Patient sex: F
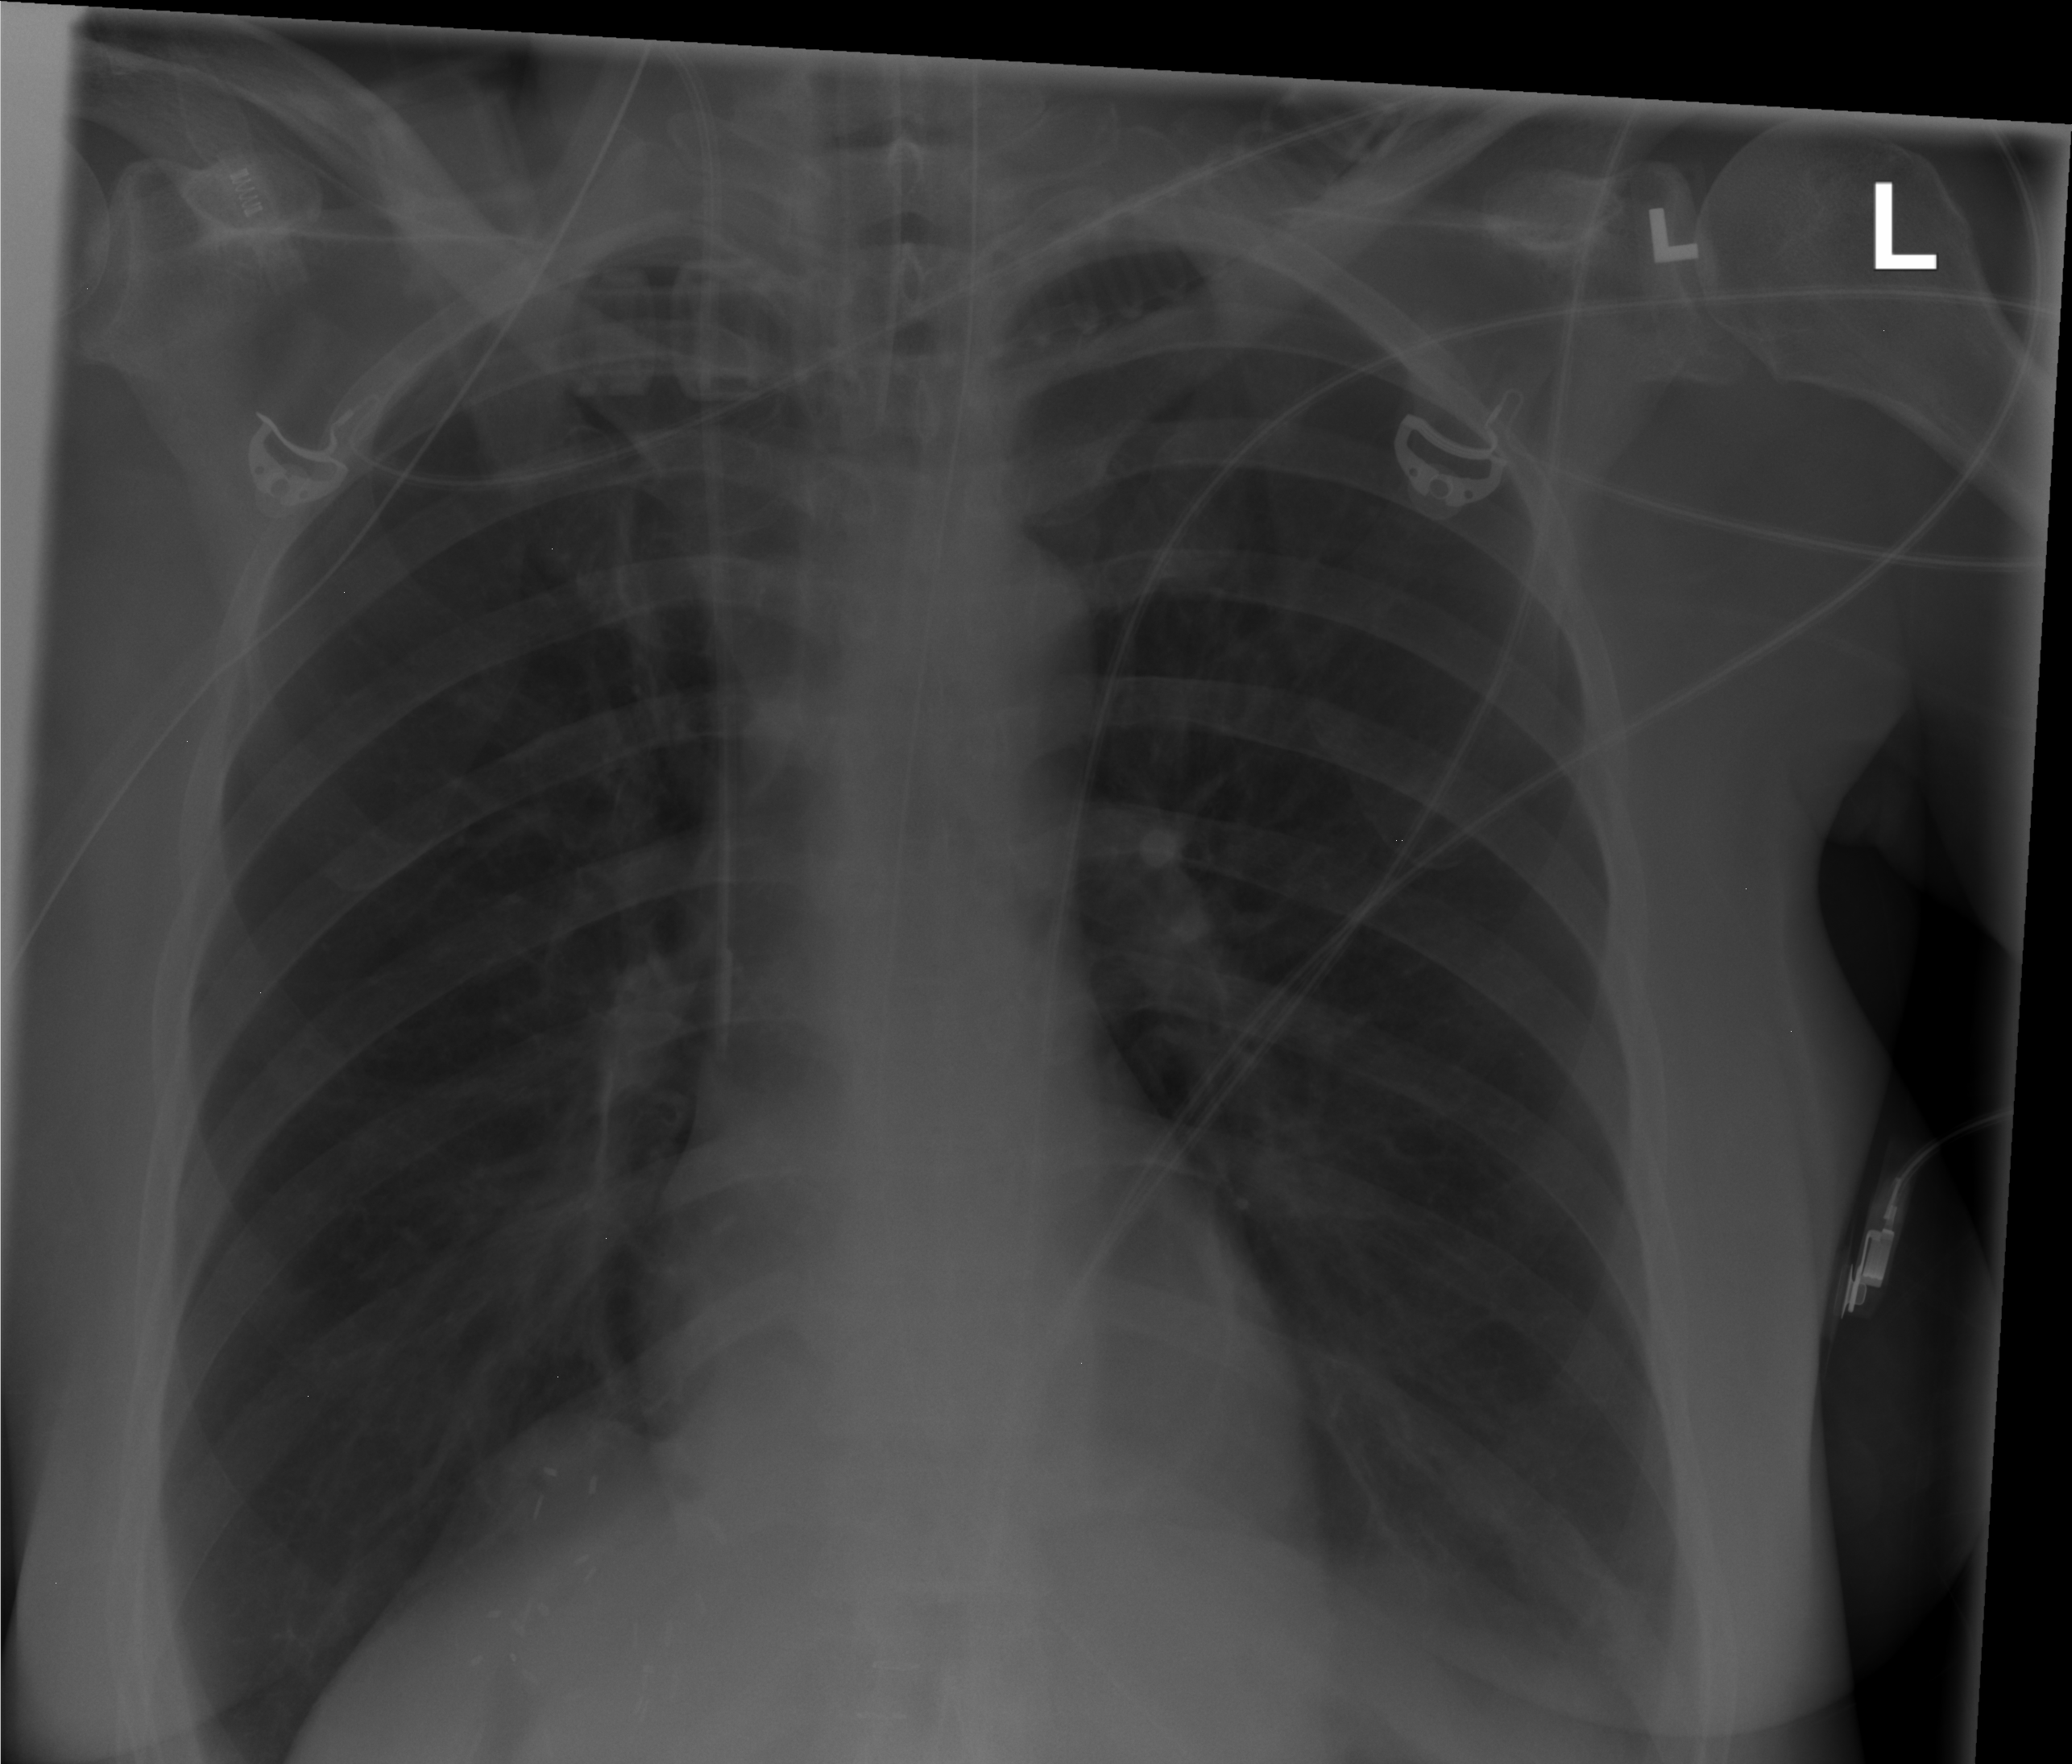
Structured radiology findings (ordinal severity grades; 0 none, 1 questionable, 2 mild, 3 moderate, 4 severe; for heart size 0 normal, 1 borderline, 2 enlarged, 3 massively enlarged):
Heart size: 0
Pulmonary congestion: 0
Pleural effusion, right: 0
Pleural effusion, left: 1
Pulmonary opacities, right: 0
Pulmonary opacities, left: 0
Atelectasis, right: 0
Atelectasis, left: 0